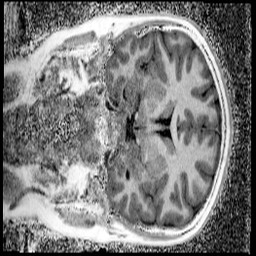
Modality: UNIT1_denoised
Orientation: coronal
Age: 11
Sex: male
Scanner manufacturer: siemens
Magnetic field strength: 3 T
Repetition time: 4 s
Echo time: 0.00299 s